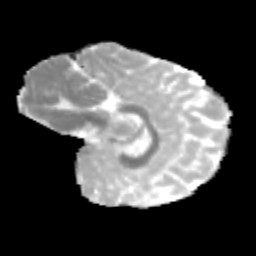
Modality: MD
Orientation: sagittal
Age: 9
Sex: female
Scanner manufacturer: siemens
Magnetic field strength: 3 T
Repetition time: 3.8 s
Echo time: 0.07 s